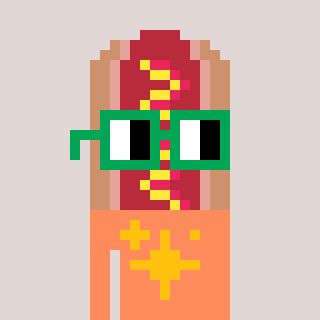
a pixel art character with square green glasses, a hotdog-shaped head and a peachy-colored body on a warm background